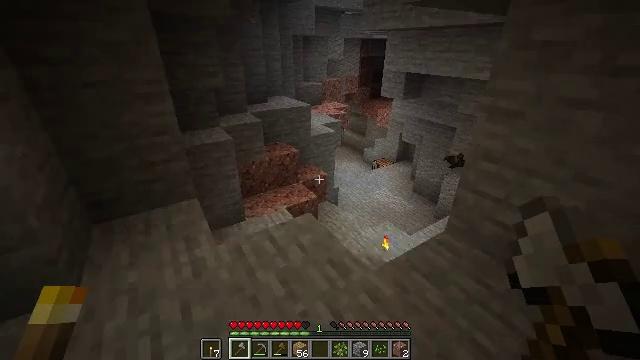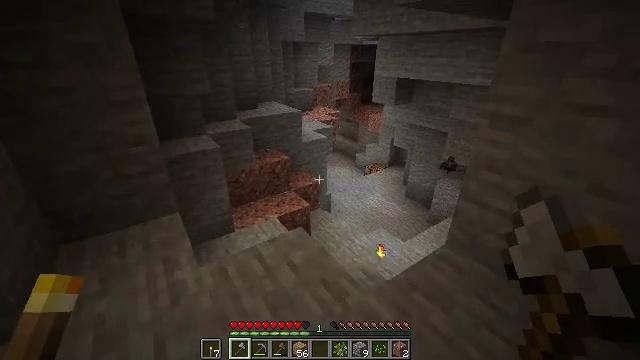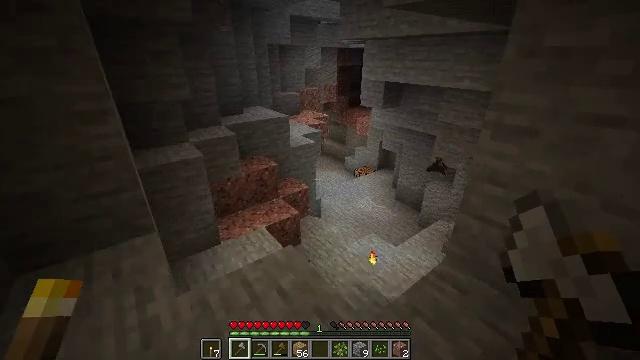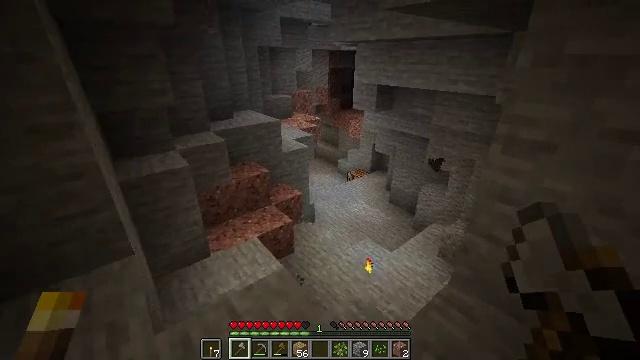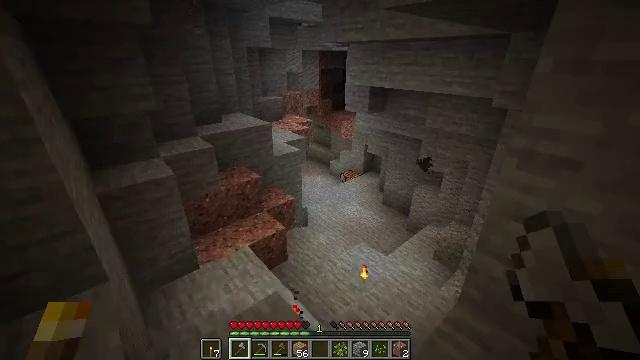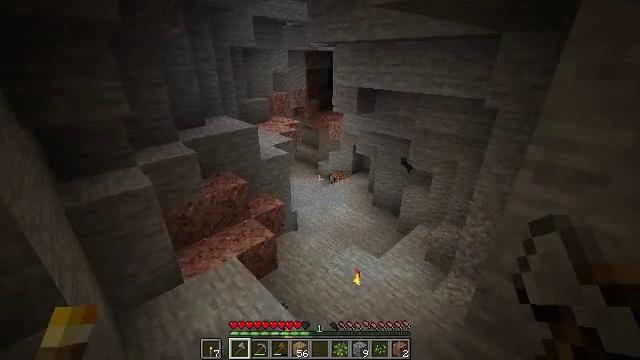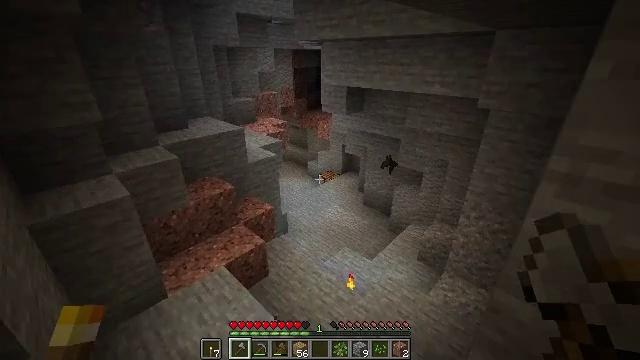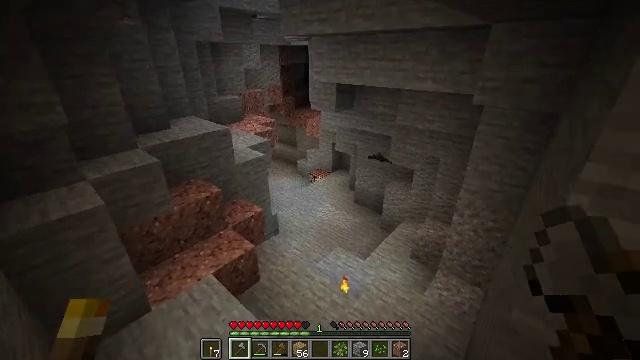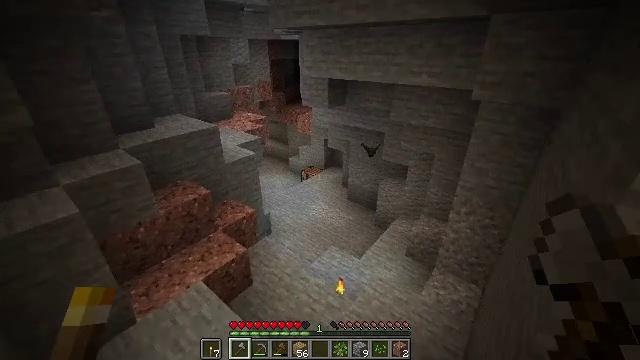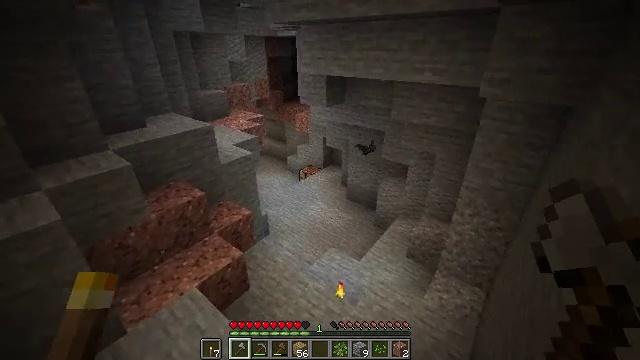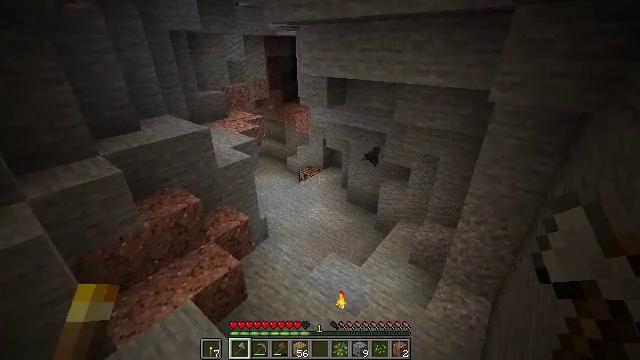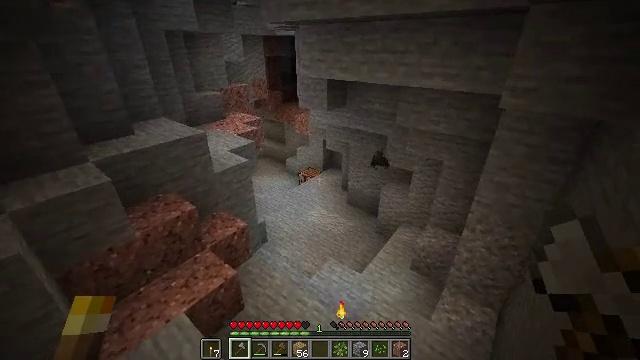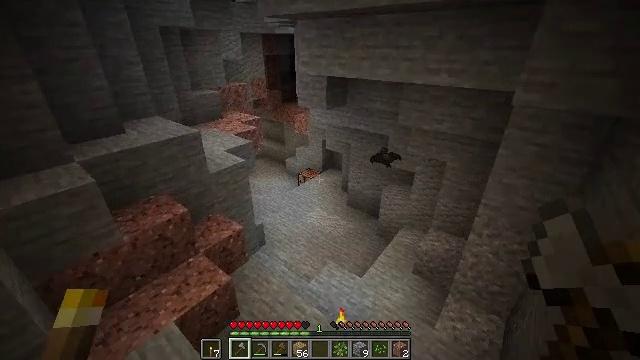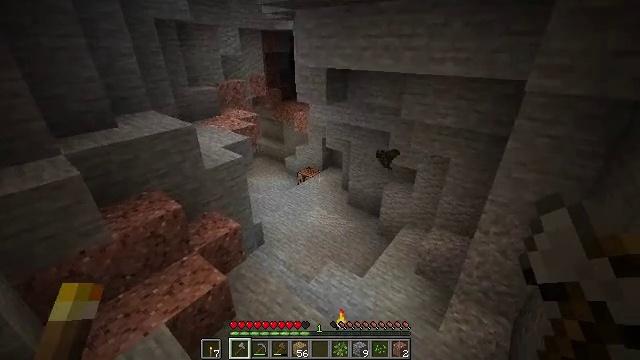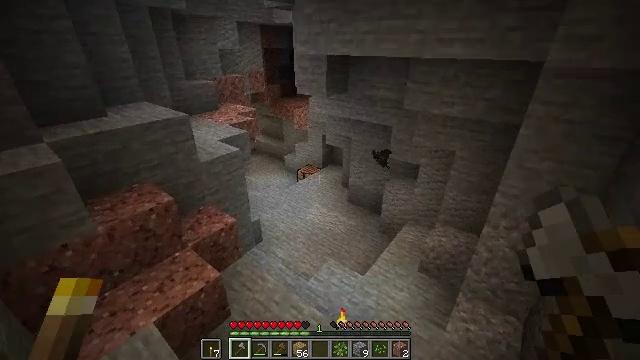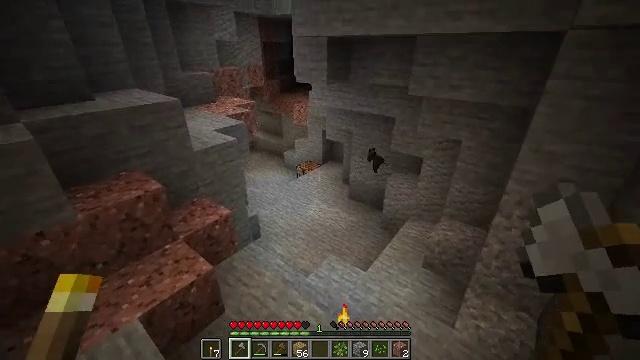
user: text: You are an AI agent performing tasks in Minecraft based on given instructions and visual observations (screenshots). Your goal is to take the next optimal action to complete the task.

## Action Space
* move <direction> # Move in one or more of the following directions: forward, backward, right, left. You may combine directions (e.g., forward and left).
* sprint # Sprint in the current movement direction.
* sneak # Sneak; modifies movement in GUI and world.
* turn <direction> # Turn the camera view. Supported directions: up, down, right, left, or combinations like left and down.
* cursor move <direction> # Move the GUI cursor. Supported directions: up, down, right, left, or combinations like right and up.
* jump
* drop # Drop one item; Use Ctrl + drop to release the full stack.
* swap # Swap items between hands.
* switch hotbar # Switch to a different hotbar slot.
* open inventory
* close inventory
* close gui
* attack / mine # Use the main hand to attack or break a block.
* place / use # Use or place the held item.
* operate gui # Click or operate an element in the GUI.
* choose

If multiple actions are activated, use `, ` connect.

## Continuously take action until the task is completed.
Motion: motion action
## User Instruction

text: Mine the granite block.
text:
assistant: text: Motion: move forward, turn right and up
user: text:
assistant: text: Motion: move forward, turn right
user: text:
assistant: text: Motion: move forward, turn right
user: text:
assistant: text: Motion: move forward, turn right
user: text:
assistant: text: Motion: move forward, turn right
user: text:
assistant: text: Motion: move forward, turn right
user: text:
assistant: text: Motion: move forward, turn right
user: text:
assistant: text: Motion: move forward, turn right and down
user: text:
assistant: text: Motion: move forward
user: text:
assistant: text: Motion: move forward
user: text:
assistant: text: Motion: move forward
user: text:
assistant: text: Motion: move forward
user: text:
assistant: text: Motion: move forward
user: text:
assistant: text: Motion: move forward
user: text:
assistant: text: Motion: move forward
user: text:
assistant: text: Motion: move forward
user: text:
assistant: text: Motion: move forward
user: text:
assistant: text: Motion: move forward
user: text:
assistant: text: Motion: move forward
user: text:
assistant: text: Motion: move forward
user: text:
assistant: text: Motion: move forward
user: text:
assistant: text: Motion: move forward
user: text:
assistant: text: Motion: move forward
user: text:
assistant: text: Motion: move forward
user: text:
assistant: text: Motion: move forward
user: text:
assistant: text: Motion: move forward
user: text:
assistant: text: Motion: move forward, turn up
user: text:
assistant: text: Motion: move forward, turn right and up
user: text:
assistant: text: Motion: move forward, turn right and up
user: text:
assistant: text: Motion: move forward, turn down